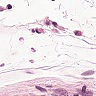
Metastatic tissue present: no